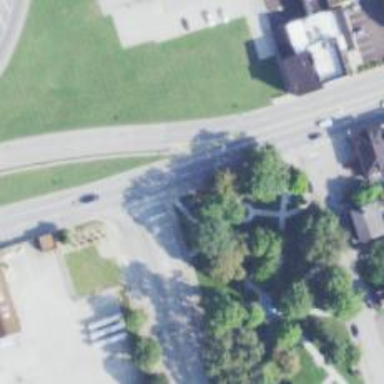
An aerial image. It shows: Historic memorial.